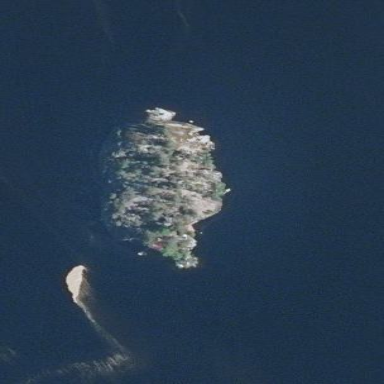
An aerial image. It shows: Islet.